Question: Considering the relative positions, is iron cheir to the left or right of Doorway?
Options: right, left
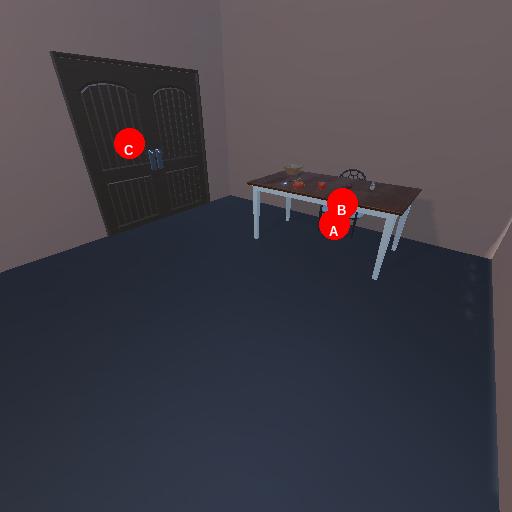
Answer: right